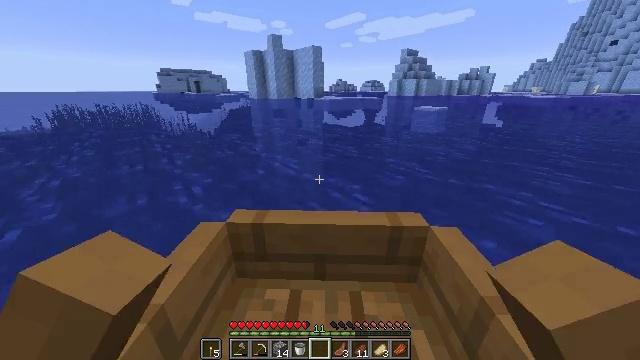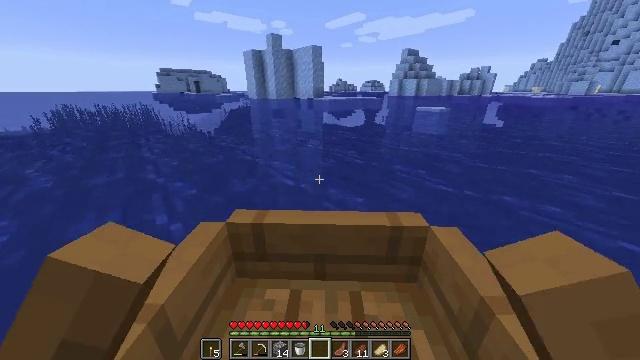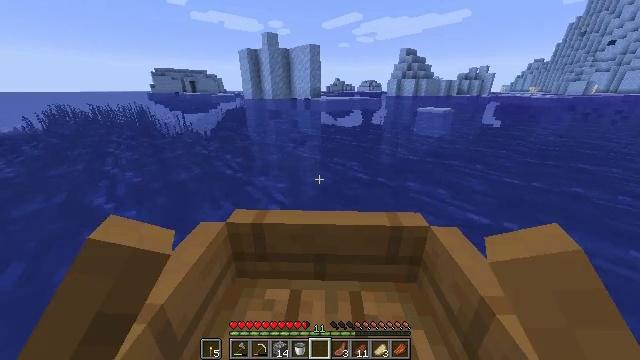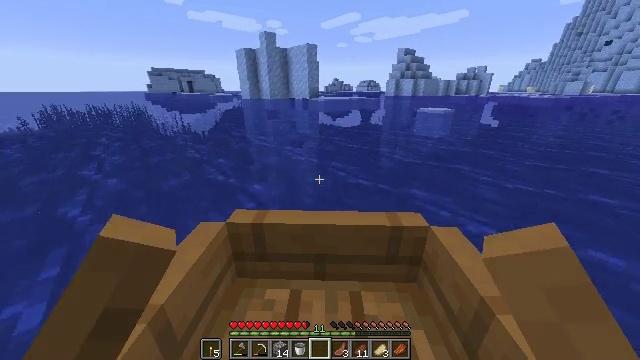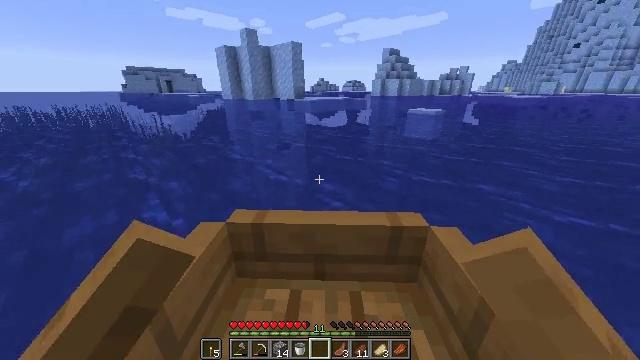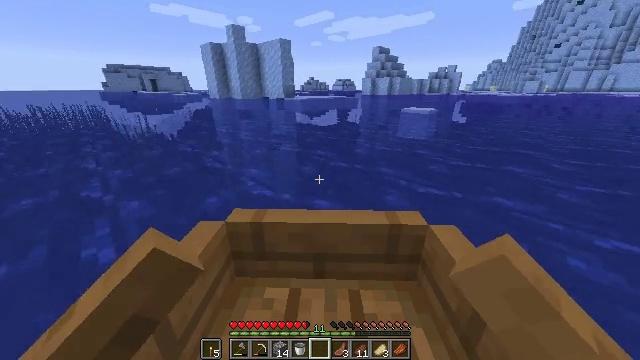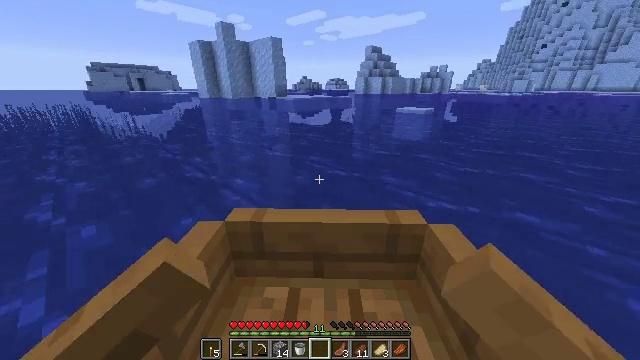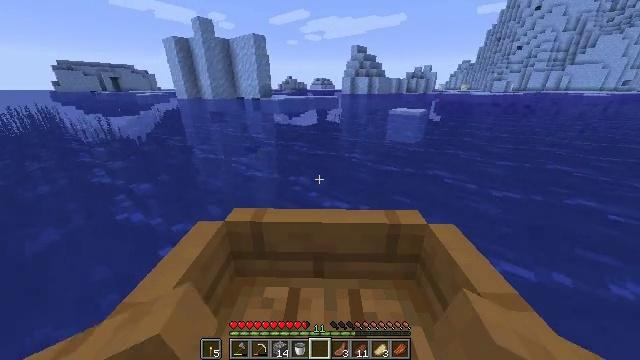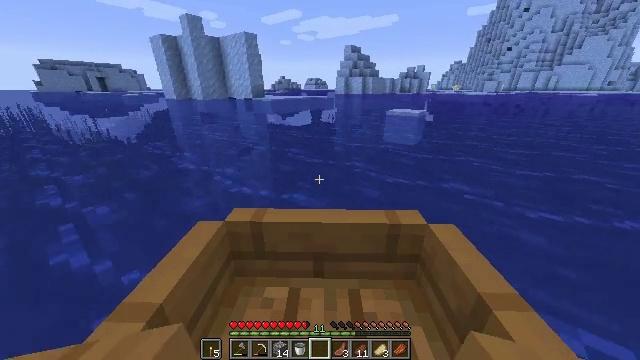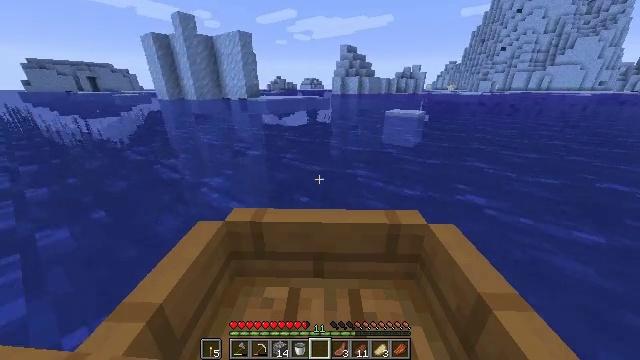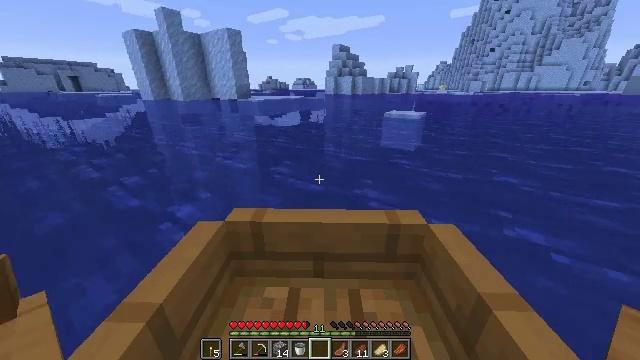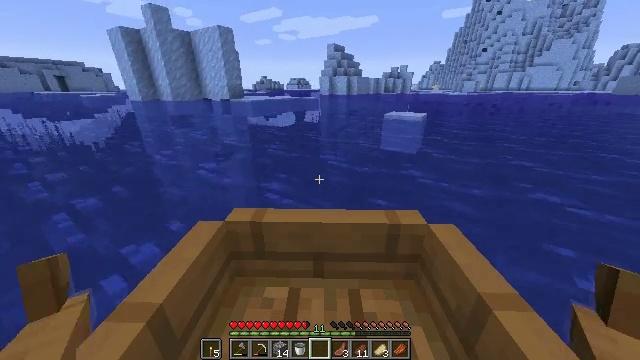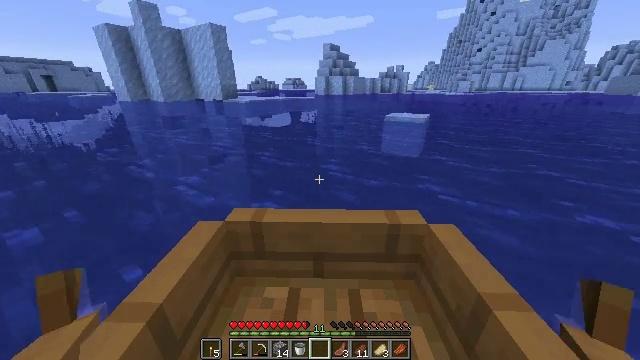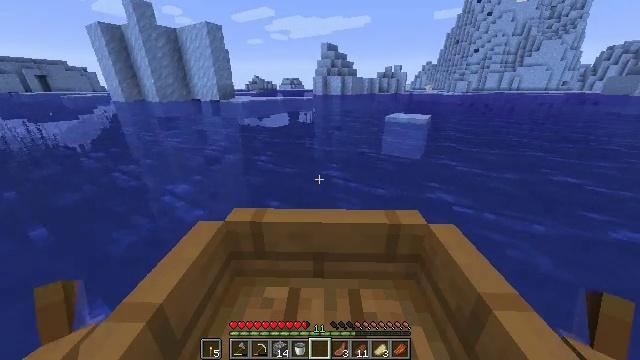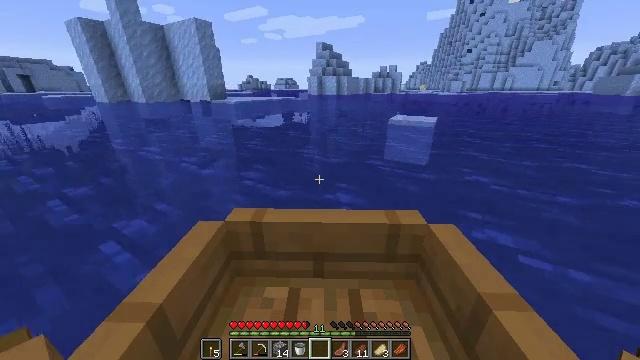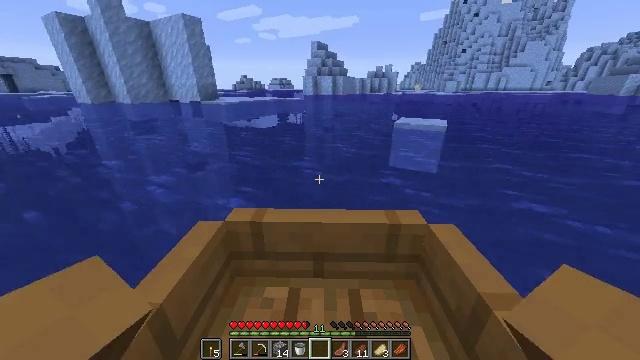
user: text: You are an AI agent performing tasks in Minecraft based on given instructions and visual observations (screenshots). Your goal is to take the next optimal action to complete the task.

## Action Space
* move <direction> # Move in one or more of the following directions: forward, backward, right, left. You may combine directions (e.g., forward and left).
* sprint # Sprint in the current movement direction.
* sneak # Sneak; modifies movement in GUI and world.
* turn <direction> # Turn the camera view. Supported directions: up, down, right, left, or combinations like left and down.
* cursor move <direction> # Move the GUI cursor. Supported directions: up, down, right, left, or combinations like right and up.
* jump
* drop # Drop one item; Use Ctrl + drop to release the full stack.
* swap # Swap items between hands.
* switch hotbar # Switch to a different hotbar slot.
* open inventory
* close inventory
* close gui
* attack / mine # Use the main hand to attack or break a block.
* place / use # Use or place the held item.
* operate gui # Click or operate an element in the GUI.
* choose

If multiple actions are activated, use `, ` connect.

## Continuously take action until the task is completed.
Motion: motion action
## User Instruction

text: Break the dead bush for sticks.
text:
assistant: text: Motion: move forward and move right, sprint
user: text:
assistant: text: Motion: move forward and move right, sprint
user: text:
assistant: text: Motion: move forward and move right, sprint
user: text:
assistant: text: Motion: move forward, sprint
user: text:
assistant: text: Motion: move forward, sprint
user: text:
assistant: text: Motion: move forward, sprint
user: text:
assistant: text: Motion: move forward, sprint
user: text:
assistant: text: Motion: move forward, sprint
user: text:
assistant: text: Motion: move forward, sprint
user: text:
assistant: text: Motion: move forward, sprint
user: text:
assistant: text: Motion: move forward, sprint
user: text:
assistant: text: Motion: move forward, sprint
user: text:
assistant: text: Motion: move forward, sprint
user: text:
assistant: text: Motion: move forward, sprint
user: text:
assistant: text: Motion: move forward, sprint
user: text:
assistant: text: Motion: move forward, sprint
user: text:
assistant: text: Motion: move forward, sprint
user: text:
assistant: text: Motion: move forward, sprint
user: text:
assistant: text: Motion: move forward, sprint
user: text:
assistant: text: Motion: move forward, sprint
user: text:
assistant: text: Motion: move forward, sprint
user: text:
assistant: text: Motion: move forward, sprint
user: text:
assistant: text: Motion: move forward, sprint
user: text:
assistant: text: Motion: move forward, sprint
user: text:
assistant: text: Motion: move forward, sprint
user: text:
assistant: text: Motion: move forward, sprint
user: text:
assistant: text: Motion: move forward, sprint
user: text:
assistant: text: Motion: move forward, sprint
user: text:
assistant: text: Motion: move forward, sprint
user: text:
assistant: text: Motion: move forward, sprint